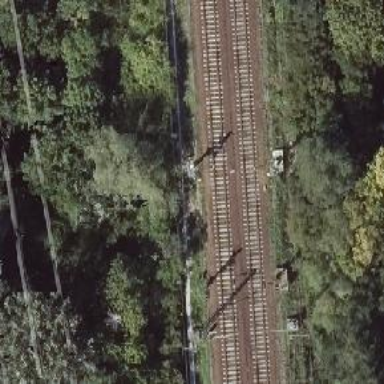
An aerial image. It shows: Railway signal.